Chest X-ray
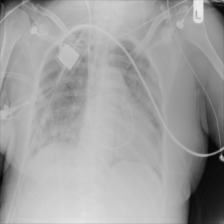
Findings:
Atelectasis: negative
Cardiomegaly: negative
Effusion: negative
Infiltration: positive
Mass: negative
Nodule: negative
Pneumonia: negative
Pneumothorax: negative
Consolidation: negative
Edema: negative
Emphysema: negative
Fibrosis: negative
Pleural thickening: negative
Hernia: negative